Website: ulta-beauty
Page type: delivery-shipping
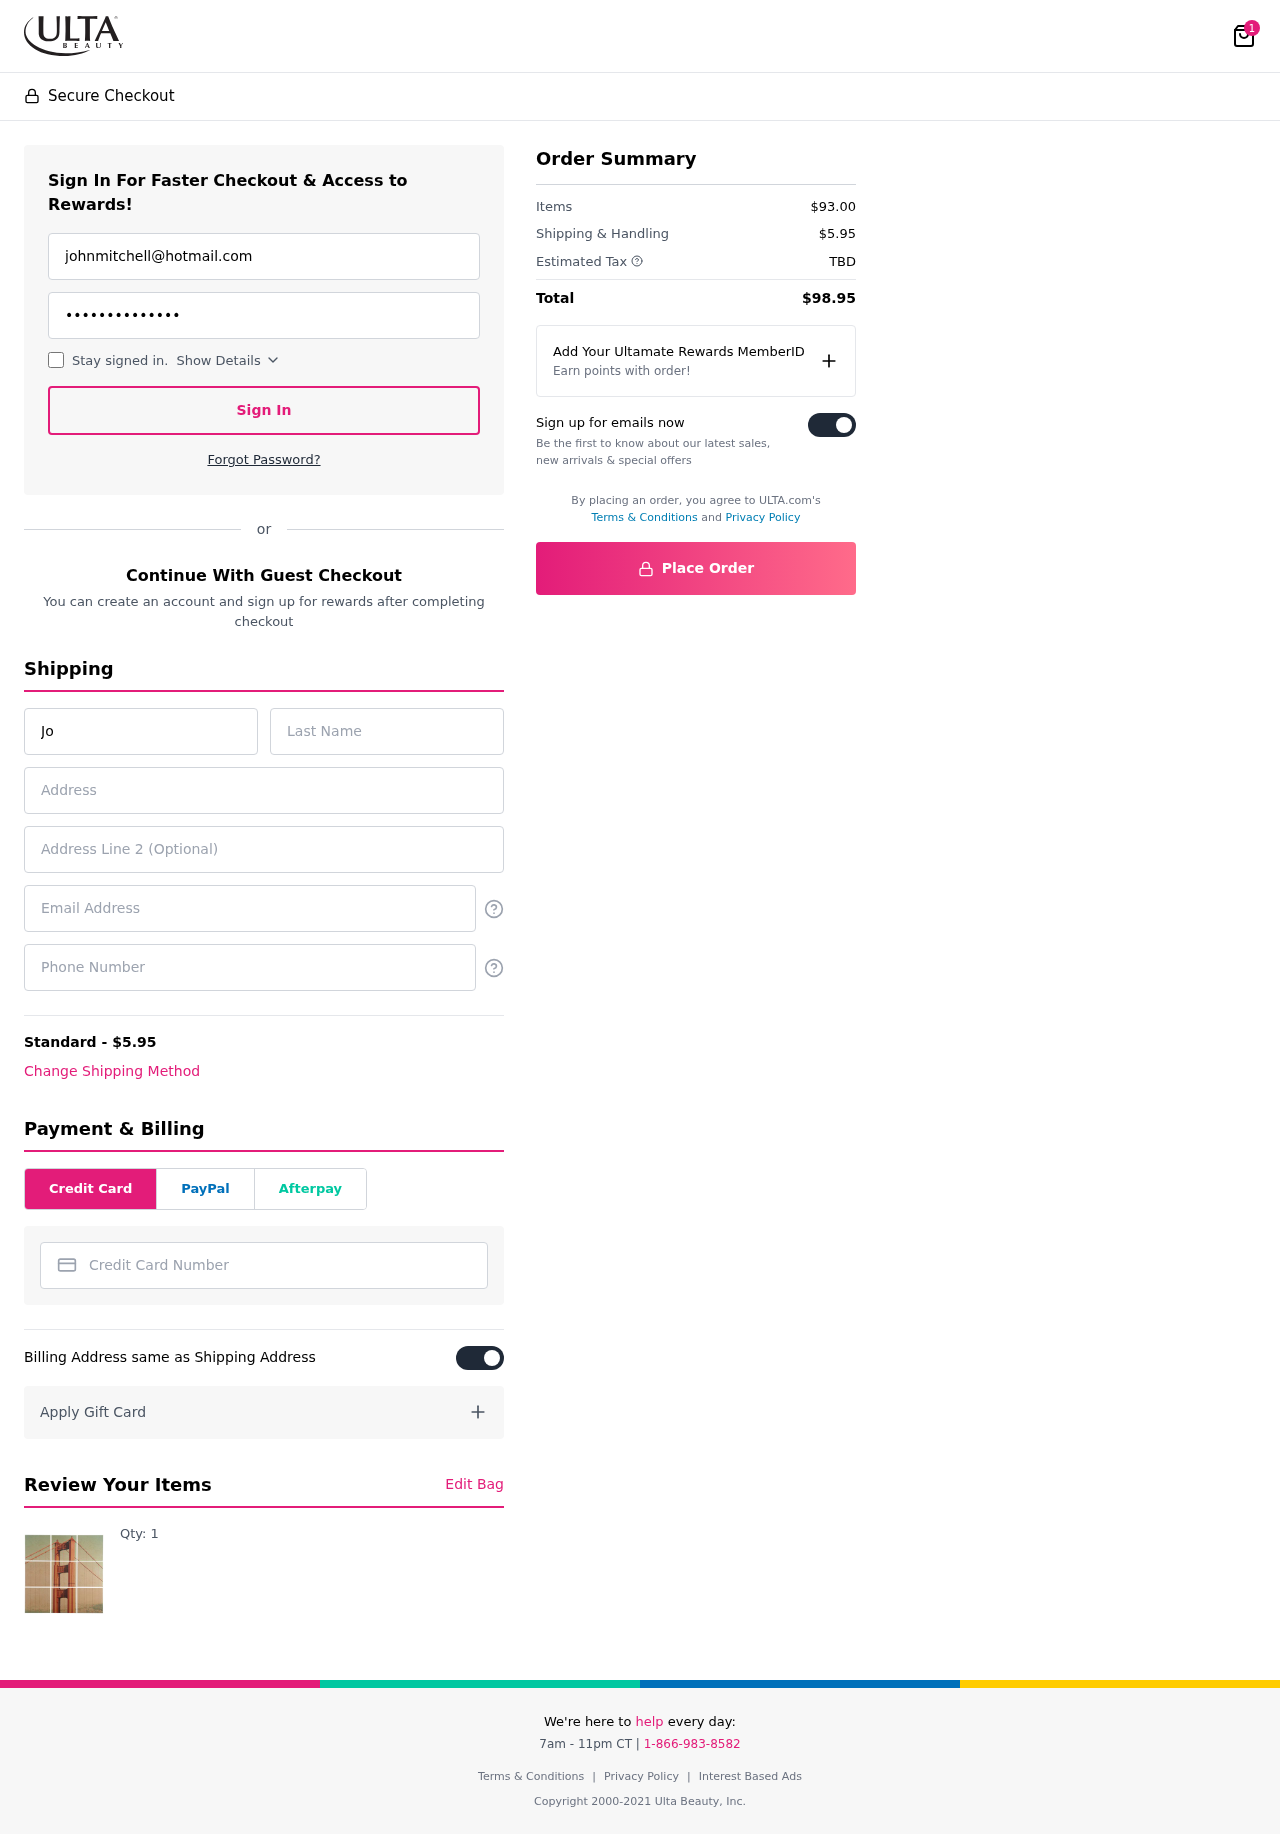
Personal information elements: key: PII_CARD_NUMBER
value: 4870 9720 6881 4796
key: PII_EMAIL
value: johnmitchell@hotmail.com
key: PII_EMAIL2
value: johnmitchell@hotmail.com
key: PII_FIRSTNAME
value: John
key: PII_LASTNAME
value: Mitchell
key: PII_PHONE
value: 3278133676
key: PII_STREET
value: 10577 Andrew Valleys Suite 824
Product elements: key: PRODUCT1_QUANTITY
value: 1
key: PRODUCT1
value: Qty: 1
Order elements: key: ORDER_NUM_ITEMS
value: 1
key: ORDER_SHIPPING_COST
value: $5.95
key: ORDER_SUBTOTAL
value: $93.00
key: ORDER_TAX
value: TBD
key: ORDER_TOTAL
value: $98.95